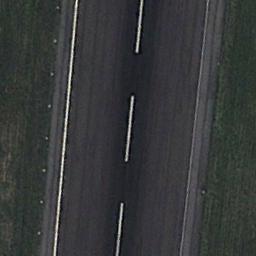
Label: runway